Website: walmart
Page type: payment
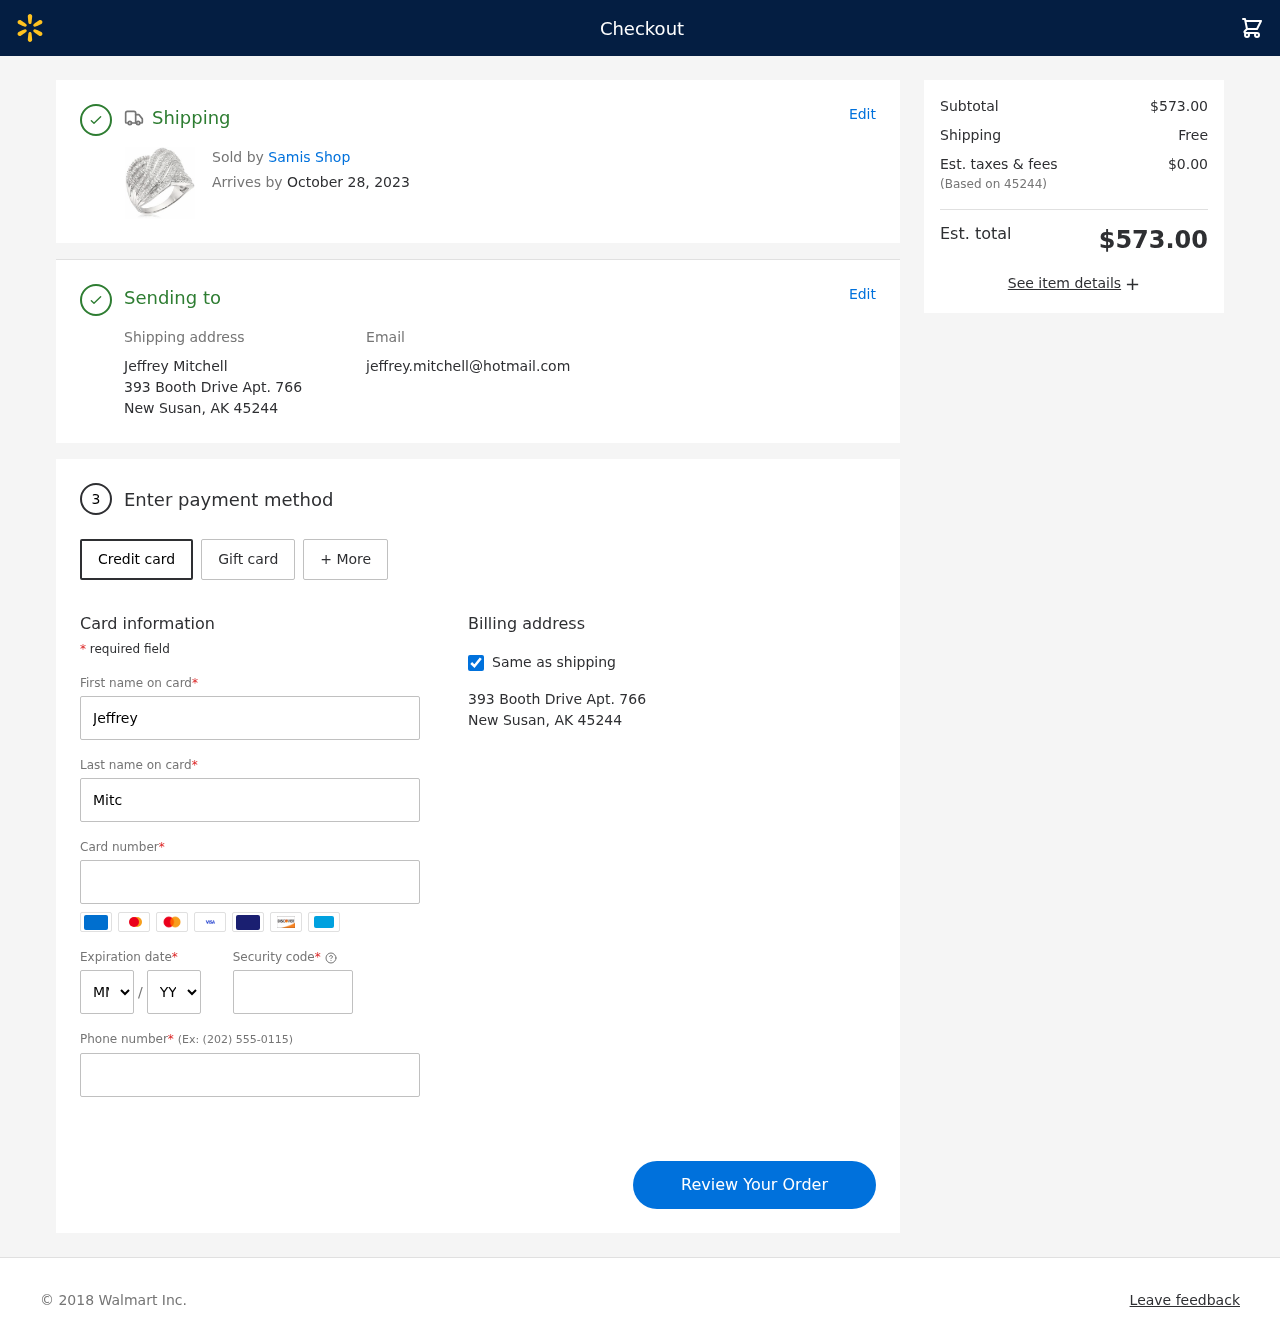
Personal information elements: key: PII_CARD_CVV
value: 678
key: PII_CARD_EXPIRY_MONTH
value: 06
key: PII_CARD_EXPIRY_YEAR
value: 30
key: PII_CARD_NUMBER
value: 6011 2011 5561 9453
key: PII_CITY_STATE_ZIP
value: New Susan, AK 45244
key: PII_EMAIL
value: jeffrey.mitchell@hotmail.com
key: PII_FIRSTNAME
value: Jeffrey
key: PII_FULLNAME
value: Jeffrey Mitchell
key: PII_LASTNAME
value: Mitchell
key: PII_PHONE
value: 6077262341
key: PII_POSTCODE
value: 45244
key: PII_STREET
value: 393 Booth Drive Apt. 766
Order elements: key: ORDER_DELIVERY_DATE
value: October 28, 2023
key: ORDER_SUBTOTAL
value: $573.00
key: ORDER_SHIPPING_COST
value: Free
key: ORDER_TAX
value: $0.00
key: ORDER_TOTAL
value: $573.00